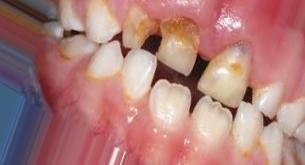
Condition: Caries